Aerial crown-view tile of a tropical tree (Barro Colorado Island, Panama), acquired 20240918:
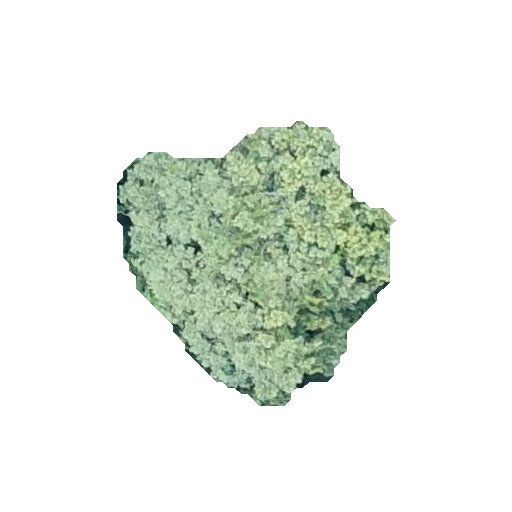
Species: Apeiba membranacea
GBIF accepted scientific name: Apeiba membranacea
Crown area: 82.221 m²